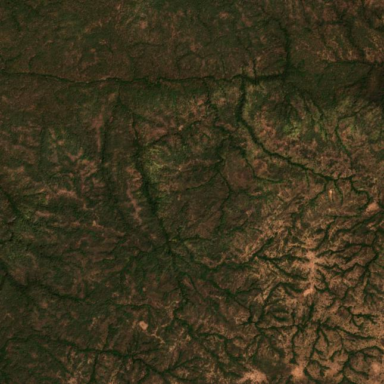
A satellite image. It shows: Forest area.